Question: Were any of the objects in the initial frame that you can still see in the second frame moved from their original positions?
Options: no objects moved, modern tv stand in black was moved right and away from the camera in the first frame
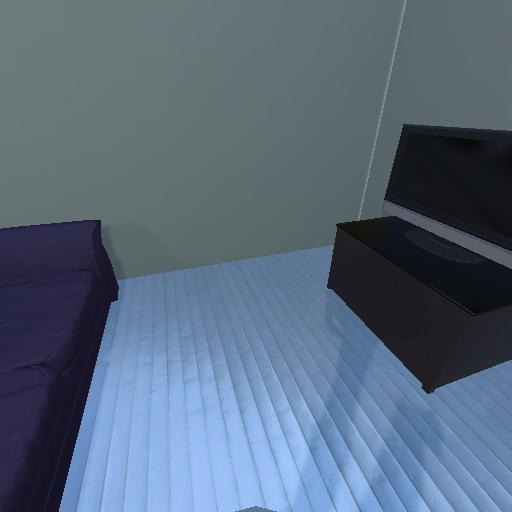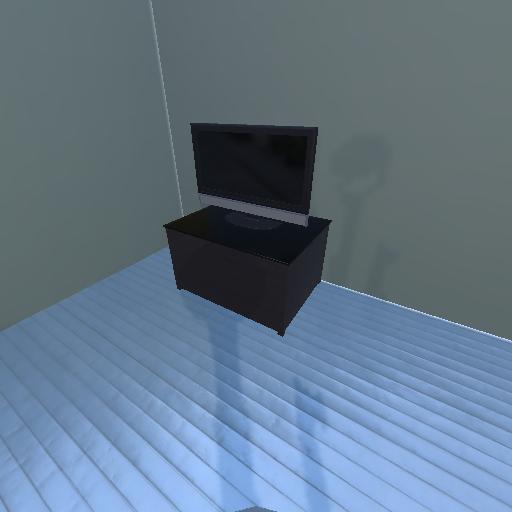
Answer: no objects moved